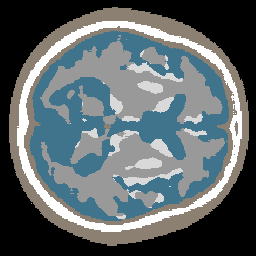
Label: no_lesion